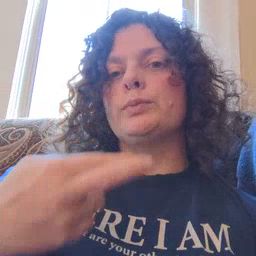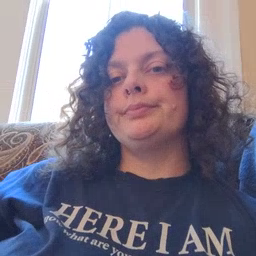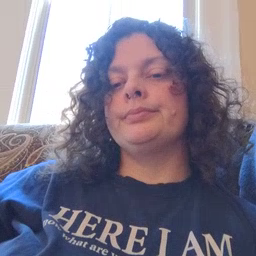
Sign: bedroom